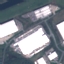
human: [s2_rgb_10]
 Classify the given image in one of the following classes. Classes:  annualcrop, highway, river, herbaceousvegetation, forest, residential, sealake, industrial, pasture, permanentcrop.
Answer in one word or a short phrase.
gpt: Industrial